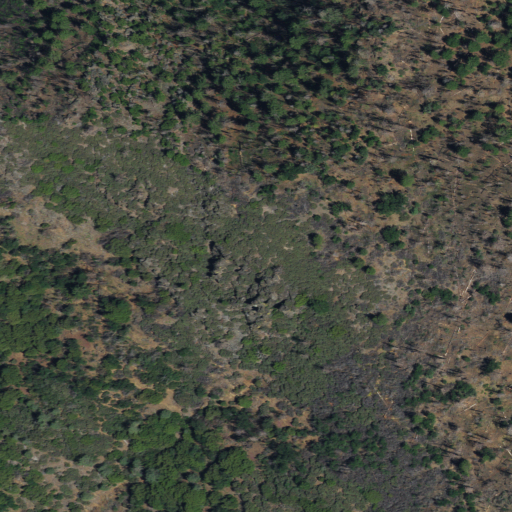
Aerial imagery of mountain in California named Brown Peak containing shrub, evergreen forest, and grassland